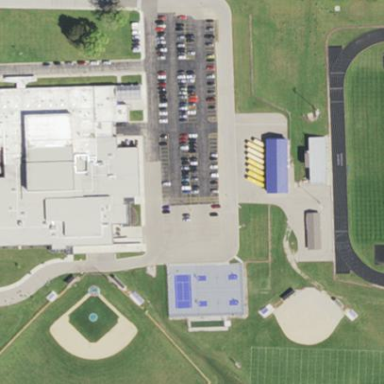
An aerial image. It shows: School.